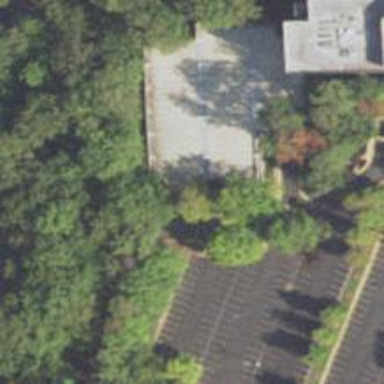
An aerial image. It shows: Garage building.